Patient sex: F
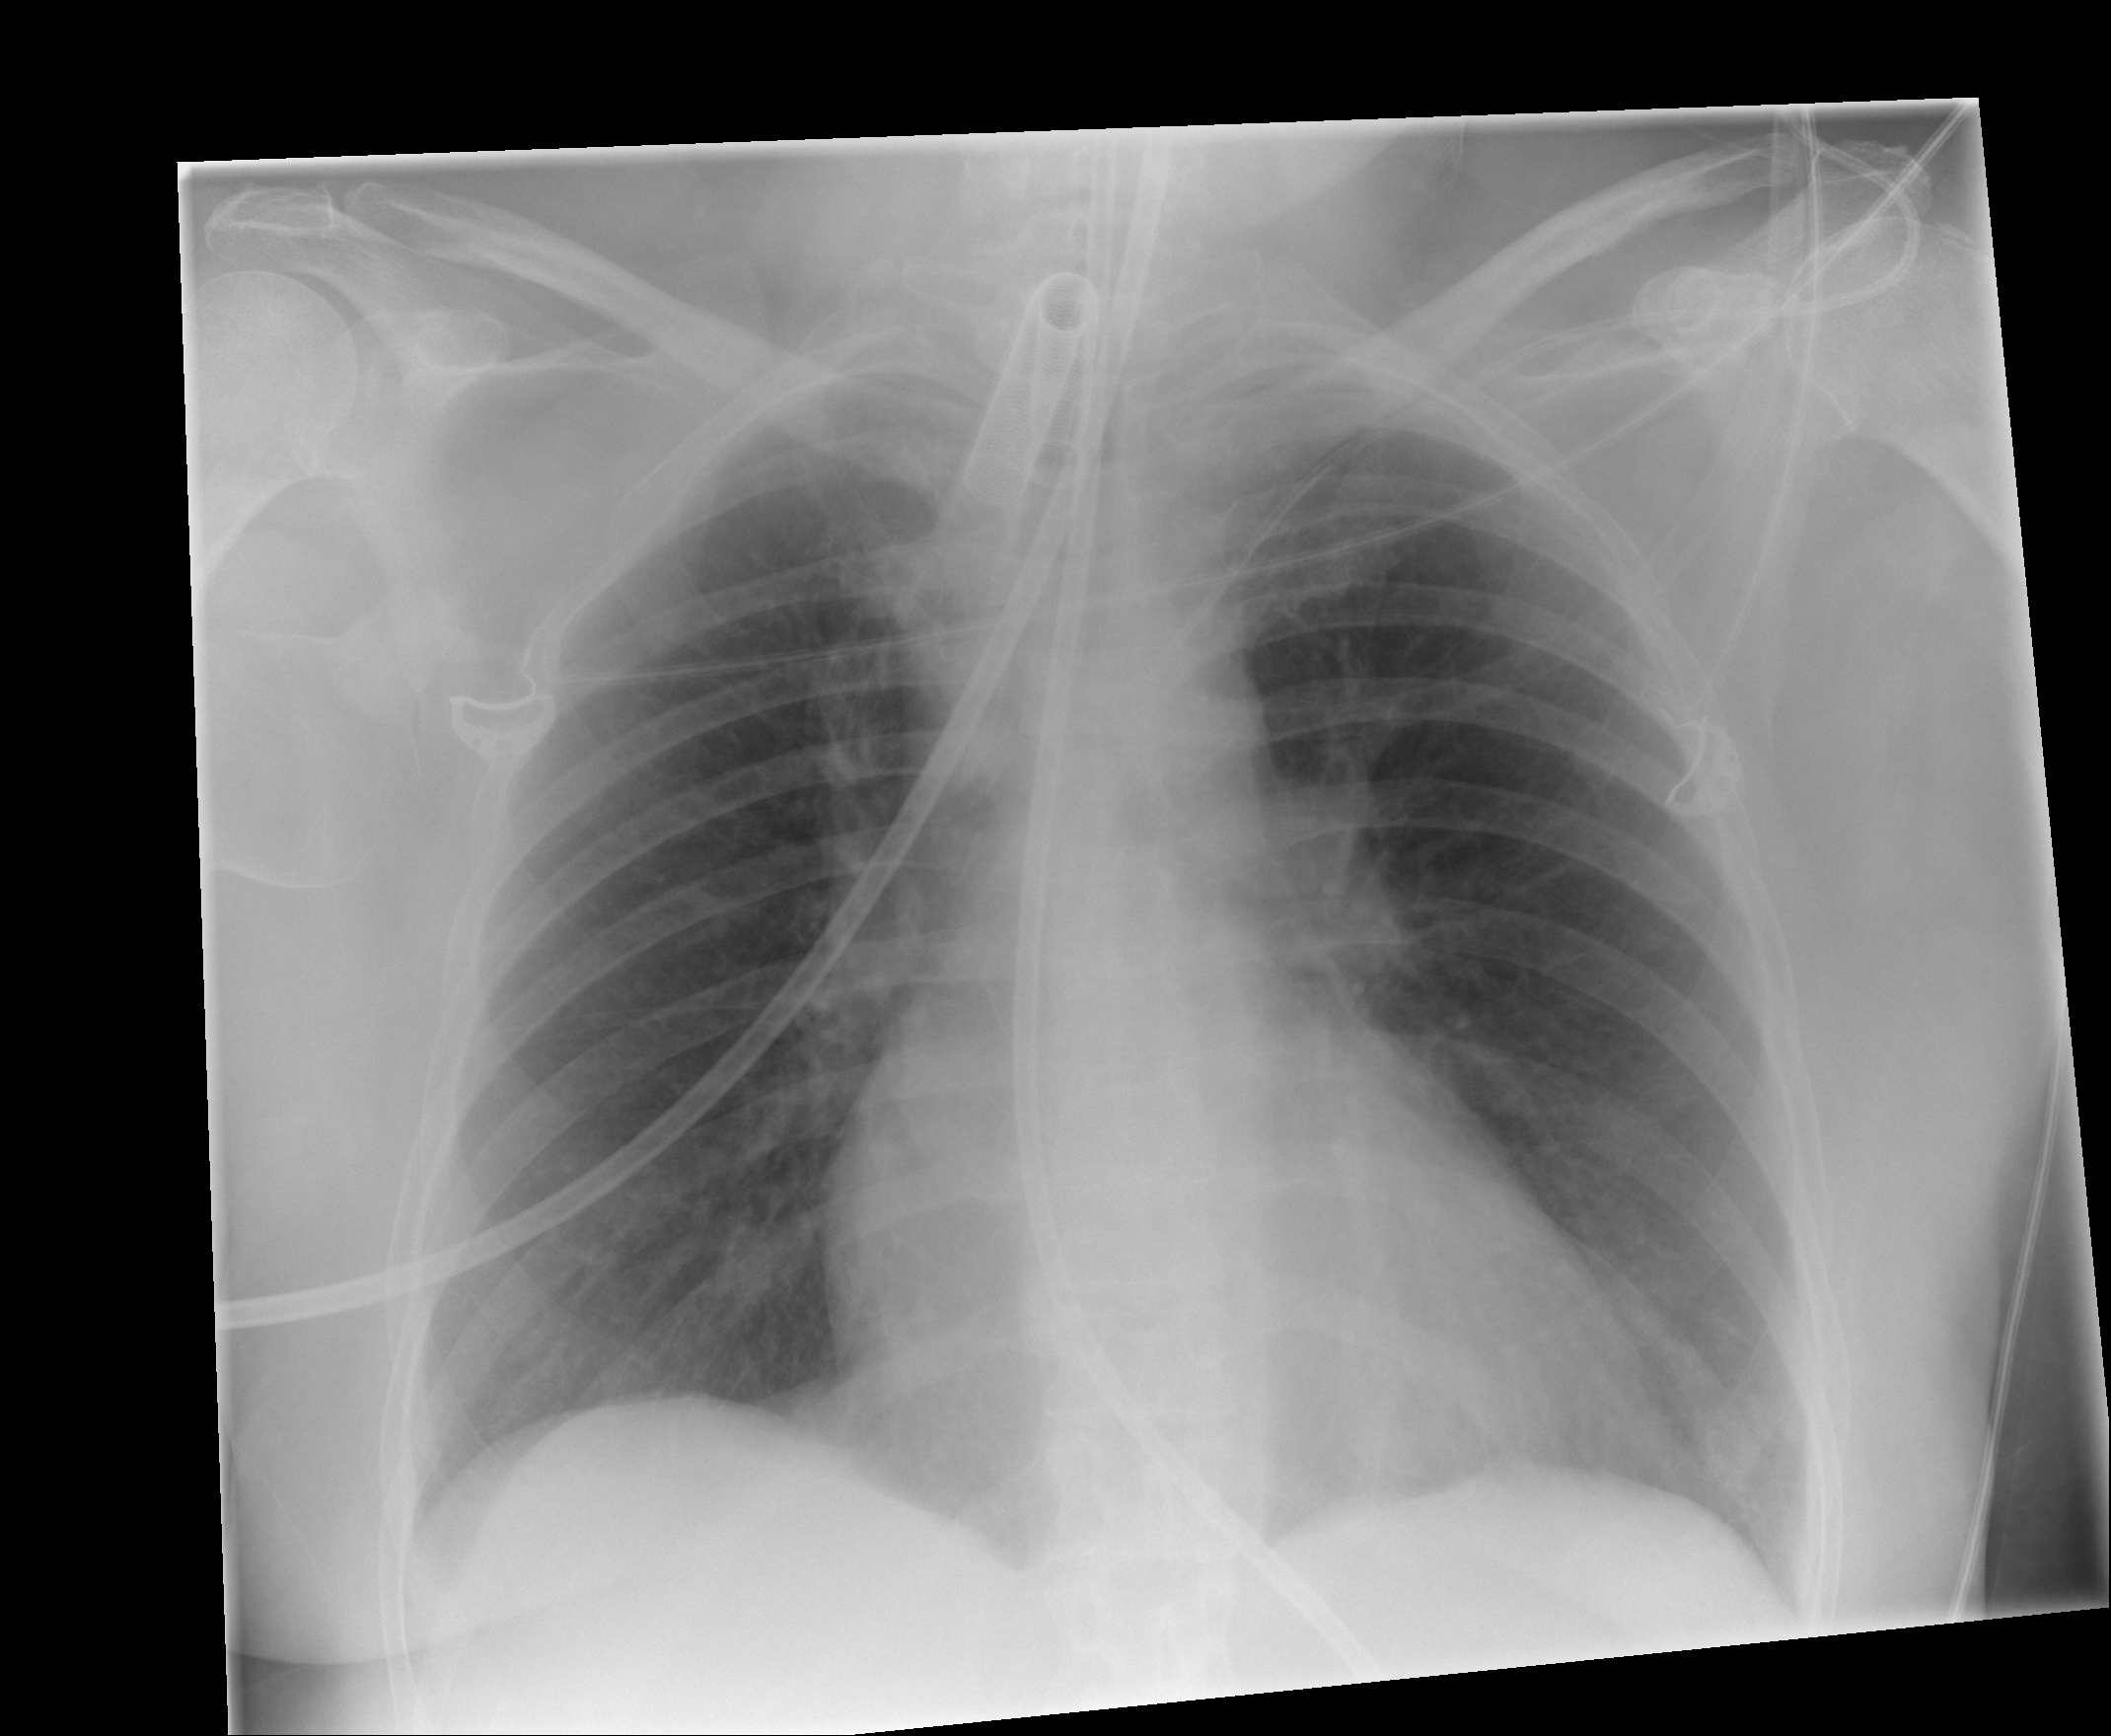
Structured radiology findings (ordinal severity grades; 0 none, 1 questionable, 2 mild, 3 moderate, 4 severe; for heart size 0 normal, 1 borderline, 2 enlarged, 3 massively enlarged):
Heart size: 2
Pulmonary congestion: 1
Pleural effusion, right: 1
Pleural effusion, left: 1
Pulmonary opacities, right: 0
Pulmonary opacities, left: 0
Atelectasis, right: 1
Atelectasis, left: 1